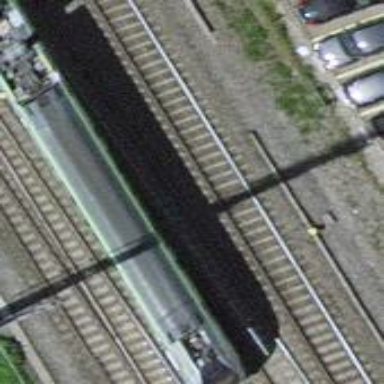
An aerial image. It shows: Single railway track with electrification through contact line.